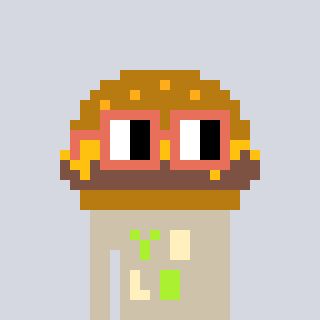
a pixel art character with square orange glasses, a burger-shaped head and a bege-colored body on a cool background